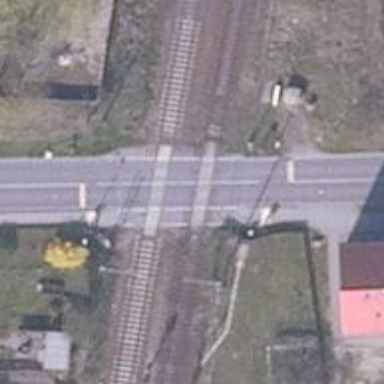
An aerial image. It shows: Level crossing along the railway.